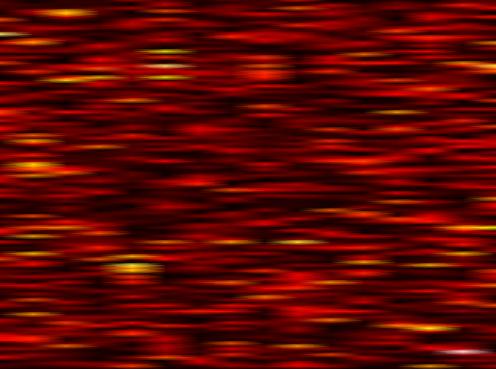
Label: WOLA